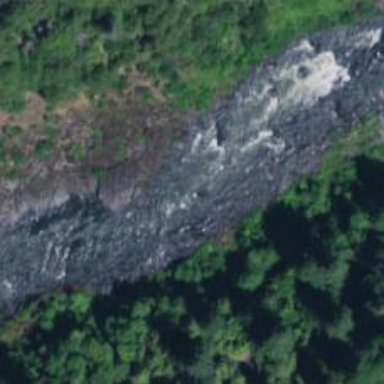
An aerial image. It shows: Scene featuring rapids in waterway.